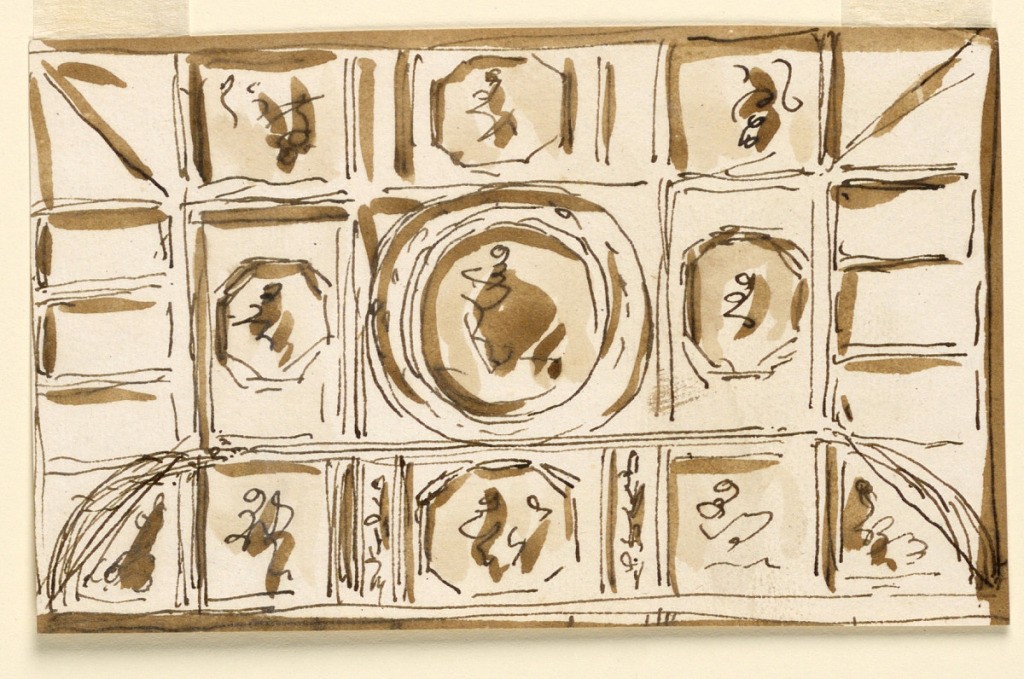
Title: Design for Ceiling Decoration
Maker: Giuseppe Barberi, Italian, 1746–1809
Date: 1746–1809
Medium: Pen and brown ink, brush and brown wash on off-white laid paper
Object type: Drawing
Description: Symmetrical, rectangular design features figural panels with round central panel.